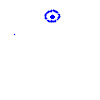
Particle: proton